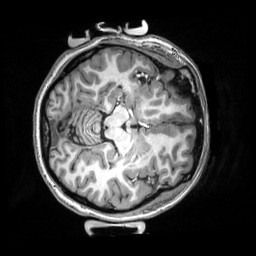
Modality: T1w
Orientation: axial
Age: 26
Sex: female
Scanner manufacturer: siemens
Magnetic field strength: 3 T
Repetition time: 2.53 s
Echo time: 0.0033 s